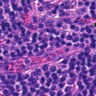
Metastatic tissue present: no